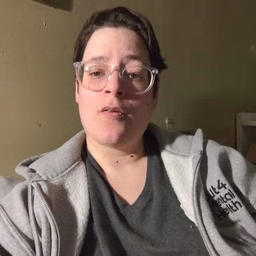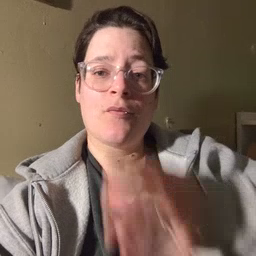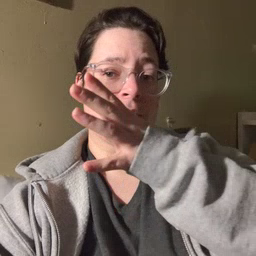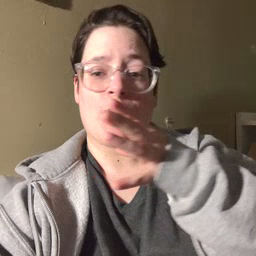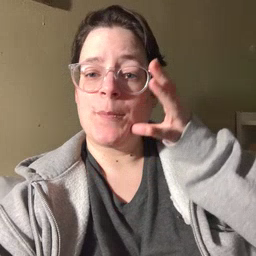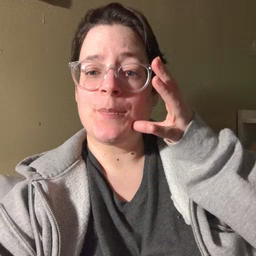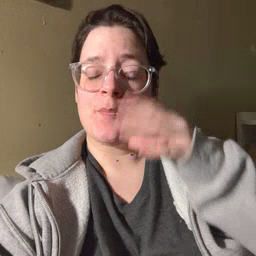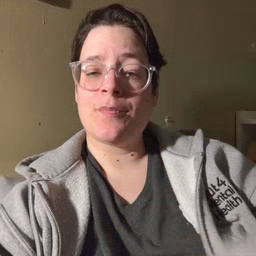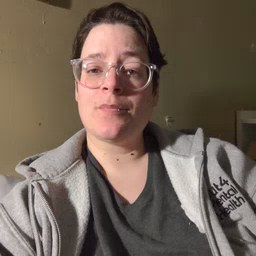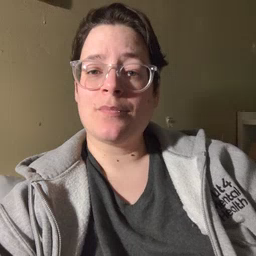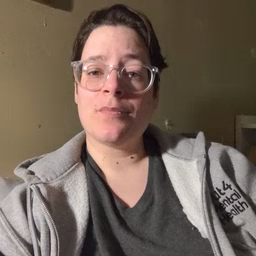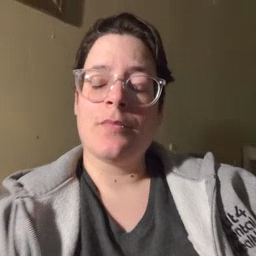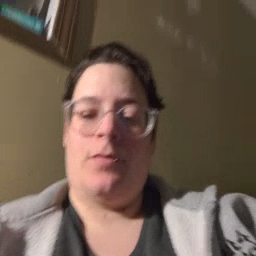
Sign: farm